Question: I try to write a simple example using Expressions, but have a strange bug: I can't use 'PropertyExpression' at compile time. When I write it I get an error and it doesn't compile

But in runtime at breakpoint I can write
'''
var runtimeBody = (System.Linq.Expressions.PropertyExpression)body2;
'''
and it works, and casts as expected. Framework 4.5.1 is selected as target.
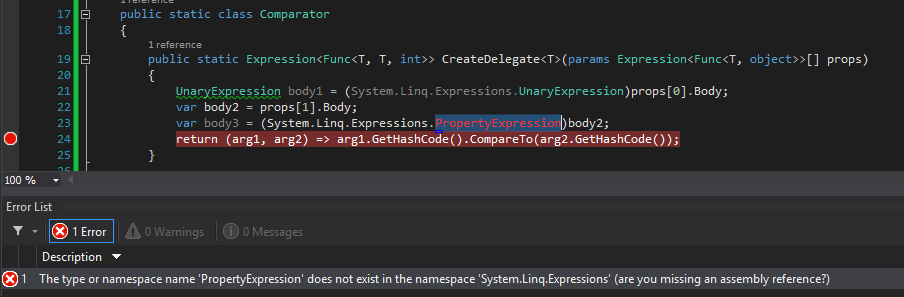
Answer: 'PropertyExpression' is internal
You should cast it to 'System.Linq.Expressions.MemberExpression' instead, as suggested in <URL>.